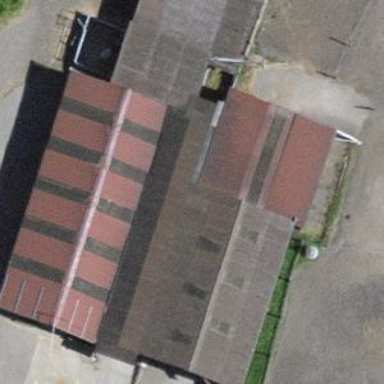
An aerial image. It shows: View of roof of building.